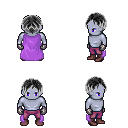
a pixel art fantasy rpg character, male body template, dark elf, purple skin, lavender cape, magenta pants, gray parted hairstyle, metal gloves, maroon shoes, four views (front, back, left, right), 2x2 character sprite sheet, small pixel art, hard edges, no anti-aliasing